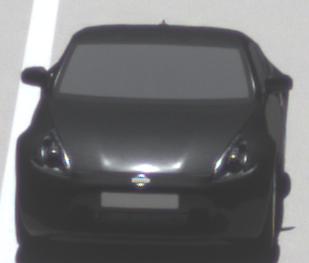
Make: Nissan
Model: 370Z Coupé
Detailed model: 370Z (Z34) Coupé
Model produced from: 2009/12
Model produced until: 2013/03
Doors: 3
Color: black
Road condition: dry road
Daytime: midday
Contrast: high contrast